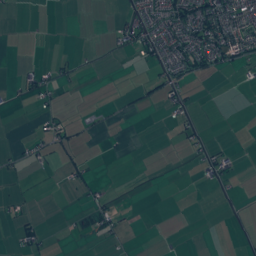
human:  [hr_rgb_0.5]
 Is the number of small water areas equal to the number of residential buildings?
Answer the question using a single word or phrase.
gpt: no

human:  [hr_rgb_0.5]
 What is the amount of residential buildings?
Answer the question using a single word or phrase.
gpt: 1990

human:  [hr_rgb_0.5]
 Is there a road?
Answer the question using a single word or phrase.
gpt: yes

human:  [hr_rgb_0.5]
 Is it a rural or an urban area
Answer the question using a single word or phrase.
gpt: urban

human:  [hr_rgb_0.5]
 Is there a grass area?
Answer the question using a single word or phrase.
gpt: yes

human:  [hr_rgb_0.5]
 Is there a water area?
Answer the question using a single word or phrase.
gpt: yes

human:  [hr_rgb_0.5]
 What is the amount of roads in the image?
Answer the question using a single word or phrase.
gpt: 243

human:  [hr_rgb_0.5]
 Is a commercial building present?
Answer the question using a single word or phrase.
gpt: yes

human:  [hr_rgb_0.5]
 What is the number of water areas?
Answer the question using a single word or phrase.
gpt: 37

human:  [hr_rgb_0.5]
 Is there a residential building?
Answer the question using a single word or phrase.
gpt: yes

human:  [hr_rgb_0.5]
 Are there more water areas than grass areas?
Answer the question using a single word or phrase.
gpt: no

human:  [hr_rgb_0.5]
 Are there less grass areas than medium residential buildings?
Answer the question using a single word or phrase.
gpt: no

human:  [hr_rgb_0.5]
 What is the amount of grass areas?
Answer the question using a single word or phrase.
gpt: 392

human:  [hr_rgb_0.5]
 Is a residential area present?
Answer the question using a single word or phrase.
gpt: yes

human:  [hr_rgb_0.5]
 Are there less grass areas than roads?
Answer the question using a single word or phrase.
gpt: no

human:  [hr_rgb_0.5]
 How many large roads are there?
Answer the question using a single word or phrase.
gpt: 0

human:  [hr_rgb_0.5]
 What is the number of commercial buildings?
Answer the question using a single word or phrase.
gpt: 9

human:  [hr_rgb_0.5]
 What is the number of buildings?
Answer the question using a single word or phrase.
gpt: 1999

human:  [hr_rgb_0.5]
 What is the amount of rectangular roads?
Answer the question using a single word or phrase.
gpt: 0

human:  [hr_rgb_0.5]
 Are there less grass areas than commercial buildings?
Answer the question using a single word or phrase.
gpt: no

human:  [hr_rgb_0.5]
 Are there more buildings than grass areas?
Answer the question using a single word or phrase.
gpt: yes

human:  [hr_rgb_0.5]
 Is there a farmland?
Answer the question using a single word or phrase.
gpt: yes

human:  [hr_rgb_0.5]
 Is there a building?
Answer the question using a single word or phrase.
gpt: yes

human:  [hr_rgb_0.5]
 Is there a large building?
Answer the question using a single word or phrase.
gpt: no

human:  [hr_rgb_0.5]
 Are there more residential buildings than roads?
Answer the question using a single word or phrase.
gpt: yes

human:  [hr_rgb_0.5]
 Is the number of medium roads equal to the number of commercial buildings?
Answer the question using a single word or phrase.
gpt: no

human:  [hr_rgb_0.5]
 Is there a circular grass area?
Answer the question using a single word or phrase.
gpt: no

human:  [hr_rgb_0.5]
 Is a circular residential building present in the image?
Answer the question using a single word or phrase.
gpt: yes

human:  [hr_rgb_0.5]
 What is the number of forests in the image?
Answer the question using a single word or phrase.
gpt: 49

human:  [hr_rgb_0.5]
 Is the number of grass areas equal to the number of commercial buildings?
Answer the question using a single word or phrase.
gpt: no

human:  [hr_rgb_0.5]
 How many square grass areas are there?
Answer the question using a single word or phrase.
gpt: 0

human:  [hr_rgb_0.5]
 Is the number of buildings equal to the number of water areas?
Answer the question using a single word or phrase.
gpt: no

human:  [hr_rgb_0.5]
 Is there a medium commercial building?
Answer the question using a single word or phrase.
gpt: no

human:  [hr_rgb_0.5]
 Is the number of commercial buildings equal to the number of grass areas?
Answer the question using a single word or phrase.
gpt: no

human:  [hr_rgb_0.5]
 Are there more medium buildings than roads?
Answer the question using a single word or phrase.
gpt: no

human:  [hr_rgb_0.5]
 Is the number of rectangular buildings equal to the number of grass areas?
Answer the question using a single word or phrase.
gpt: no

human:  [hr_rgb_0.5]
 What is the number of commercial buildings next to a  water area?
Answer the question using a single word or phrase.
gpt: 9

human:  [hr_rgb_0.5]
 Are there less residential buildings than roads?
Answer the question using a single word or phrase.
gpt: no

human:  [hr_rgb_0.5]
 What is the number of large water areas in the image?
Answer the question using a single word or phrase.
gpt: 4

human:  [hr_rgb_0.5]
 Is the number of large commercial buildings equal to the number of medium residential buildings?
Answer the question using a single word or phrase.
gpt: no

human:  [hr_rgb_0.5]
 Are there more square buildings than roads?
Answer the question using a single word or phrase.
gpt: no

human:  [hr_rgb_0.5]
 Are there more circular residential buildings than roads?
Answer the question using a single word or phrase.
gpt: no

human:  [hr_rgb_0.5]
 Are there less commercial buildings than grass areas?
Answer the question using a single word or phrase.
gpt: yes

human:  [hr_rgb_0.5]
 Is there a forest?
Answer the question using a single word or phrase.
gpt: yes

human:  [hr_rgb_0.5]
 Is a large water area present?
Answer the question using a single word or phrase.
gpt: yes

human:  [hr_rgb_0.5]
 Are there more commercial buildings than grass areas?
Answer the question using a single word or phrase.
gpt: no

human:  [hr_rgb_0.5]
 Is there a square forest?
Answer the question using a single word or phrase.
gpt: no

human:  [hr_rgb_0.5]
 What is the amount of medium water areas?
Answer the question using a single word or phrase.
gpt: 10

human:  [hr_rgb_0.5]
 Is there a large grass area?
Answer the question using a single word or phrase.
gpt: yes

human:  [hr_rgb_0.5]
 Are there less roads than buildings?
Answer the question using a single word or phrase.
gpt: yes

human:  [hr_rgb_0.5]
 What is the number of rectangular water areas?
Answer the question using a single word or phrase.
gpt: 8

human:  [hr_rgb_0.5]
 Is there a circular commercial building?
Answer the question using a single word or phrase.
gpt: no

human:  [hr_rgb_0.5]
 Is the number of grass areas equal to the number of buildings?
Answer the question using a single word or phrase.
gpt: no

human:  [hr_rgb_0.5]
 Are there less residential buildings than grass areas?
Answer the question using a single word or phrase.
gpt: no

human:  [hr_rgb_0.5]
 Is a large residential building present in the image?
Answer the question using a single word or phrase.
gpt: no

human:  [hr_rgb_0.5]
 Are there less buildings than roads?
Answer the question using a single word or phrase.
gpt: no

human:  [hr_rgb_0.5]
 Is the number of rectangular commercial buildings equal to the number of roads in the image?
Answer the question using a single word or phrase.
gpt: no

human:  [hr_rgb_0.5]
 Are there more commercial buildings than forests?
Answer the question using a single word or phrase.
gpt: no

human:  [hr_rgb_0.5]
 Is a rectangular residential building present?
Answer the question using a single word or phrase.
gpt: yes

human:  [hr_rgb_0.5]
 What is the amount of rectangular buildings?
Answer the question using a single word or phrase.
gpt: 949

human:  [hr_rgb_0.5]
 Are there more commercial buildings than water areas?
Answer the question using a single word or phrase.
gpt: no

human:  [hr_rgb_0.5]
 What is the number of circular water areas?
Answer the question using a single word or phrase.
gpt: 2

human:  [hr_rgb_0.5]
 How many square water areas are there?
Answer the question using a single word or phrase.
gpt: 2

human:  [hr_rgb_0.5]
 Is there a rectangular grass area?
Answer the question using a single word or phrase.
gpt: yes